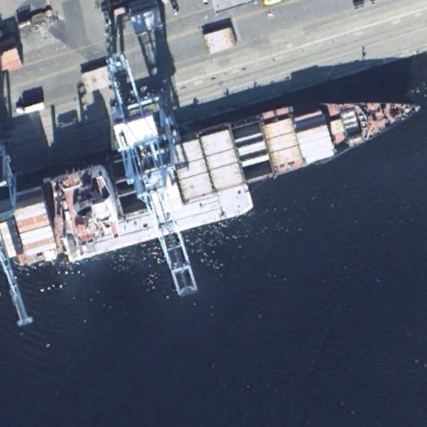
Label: Container_ship